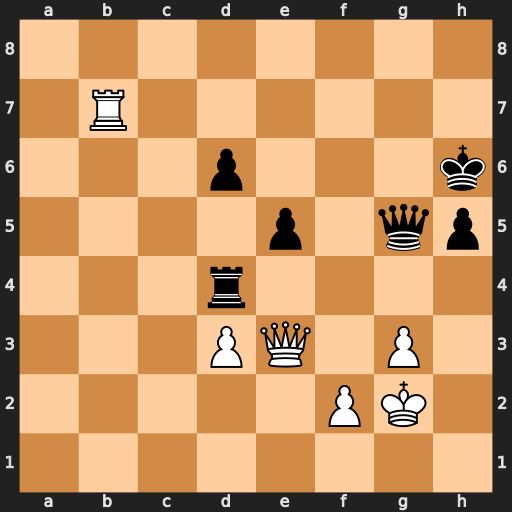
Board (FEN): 8/1R6/3p3k/4p1qp/3r4/3PQ1P1/5PK1/8
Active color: w
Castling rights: -
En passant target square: -
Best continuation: Rh7+ Kxh7 Qxg5